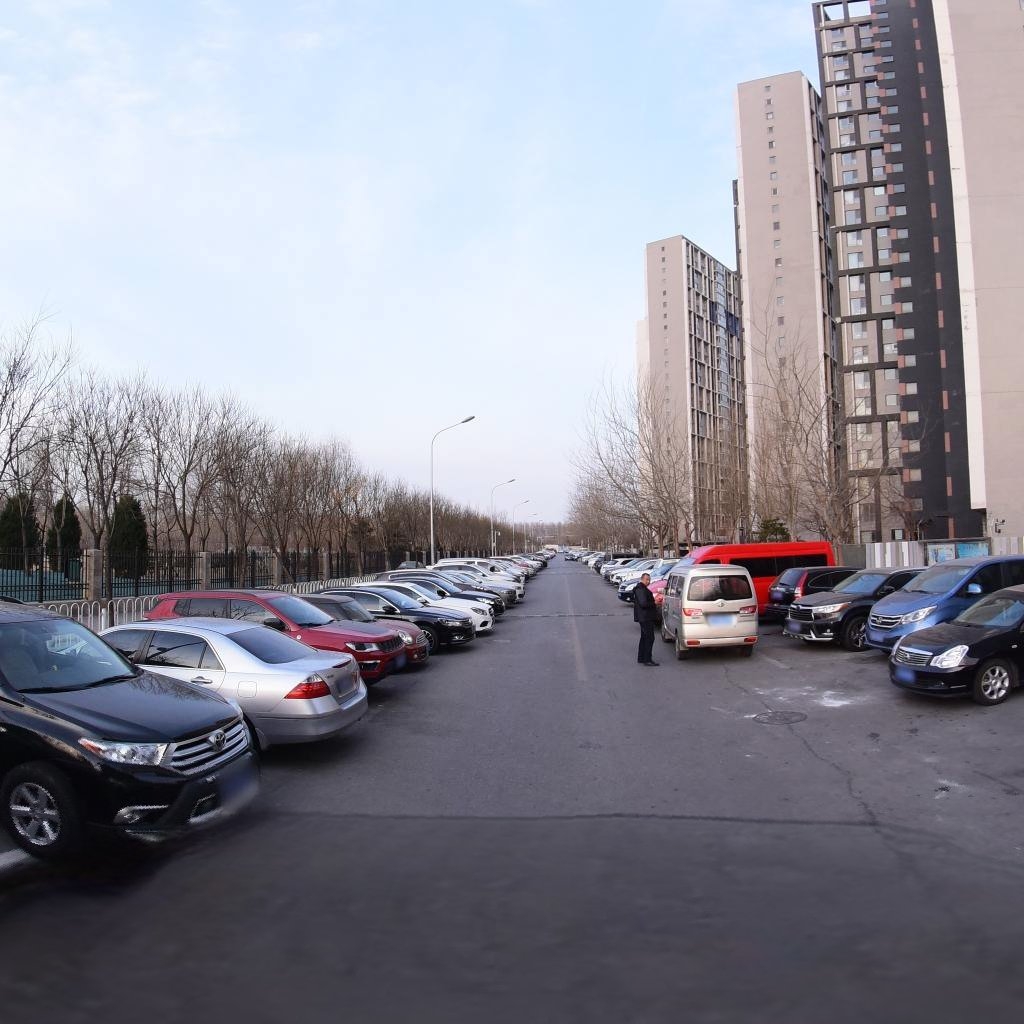
Region: Chaoyang
Road damage annotations: longitudinal crack, longitudinal crack, manhole cover